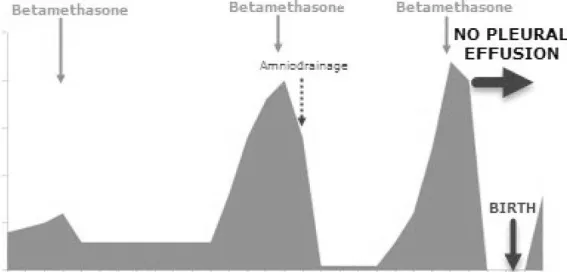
Prenatal course of pleural effusion (PE) and its treatment. In total, three courses of betamethasone were administrated, allowing for complete prenatal regression of the PE.
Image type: radiology (ct)